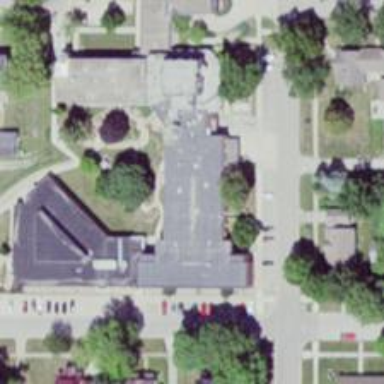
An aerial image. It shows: Nursing home.